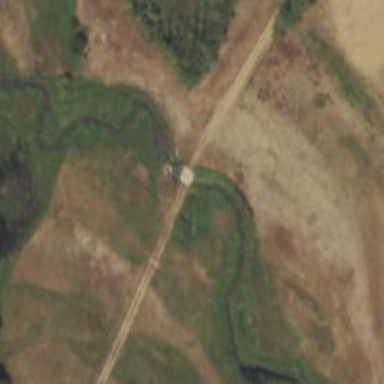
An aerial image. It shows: Aqueduct bridge over track.